Field crop: maize
Growth stage: 2
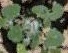
Species: chenopodium